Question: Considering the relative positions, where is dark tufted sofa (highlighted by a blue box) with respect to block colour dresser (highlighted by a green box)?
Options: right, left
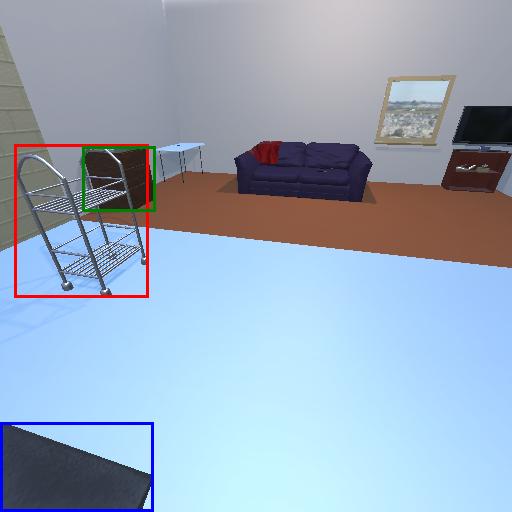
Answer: right